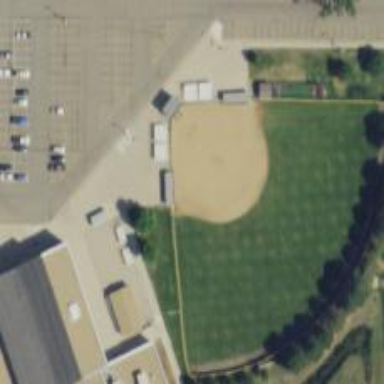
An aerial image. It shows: Baseball pitch for leisure and sports activities.